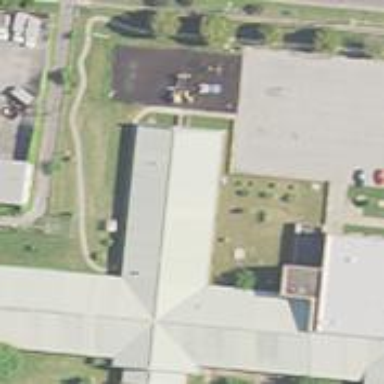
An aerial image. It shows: School building.